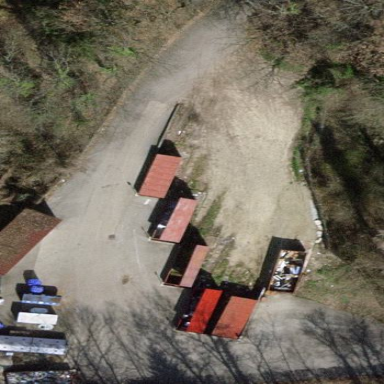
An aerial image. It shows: Recycling center with green waste and scrap metal recycling facilities. It is enclosed by fence.